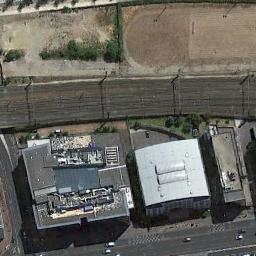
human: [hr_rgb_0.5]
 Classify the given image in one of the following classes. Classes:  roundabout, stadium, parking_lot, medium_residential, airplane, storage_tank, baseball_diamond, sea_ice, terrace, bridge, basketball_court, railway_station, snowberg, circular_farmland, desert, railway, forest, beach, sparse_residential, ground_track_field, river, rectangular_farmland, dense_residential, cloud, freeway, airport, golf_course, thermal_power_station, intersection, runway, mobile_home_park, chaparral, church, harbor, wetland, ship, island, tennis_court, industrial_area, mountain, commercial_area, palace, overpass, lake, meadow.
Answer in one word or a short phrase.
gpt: railway